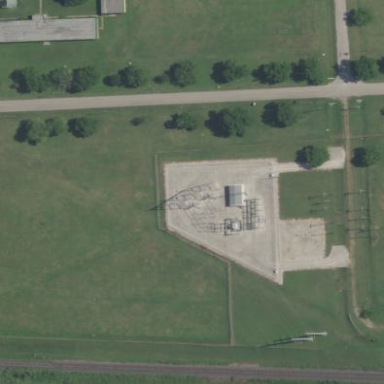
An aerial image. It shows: Outdoor distribution-level power substation enclosed by fence.